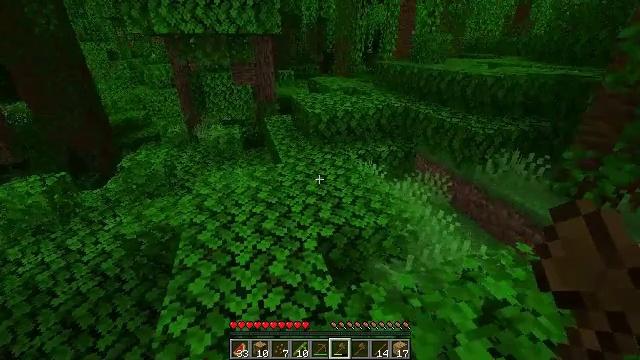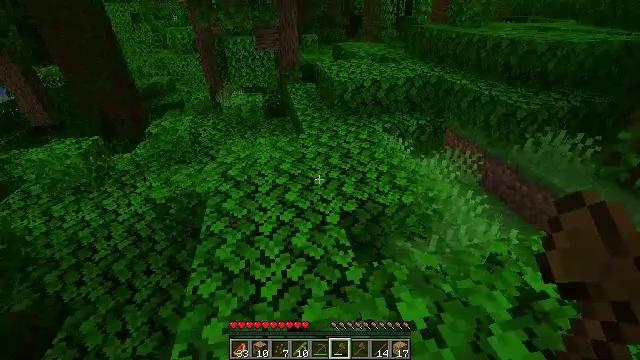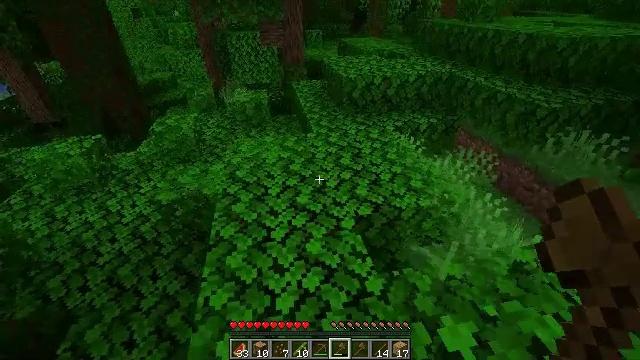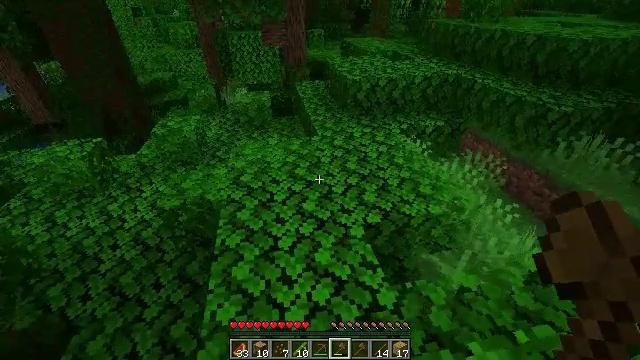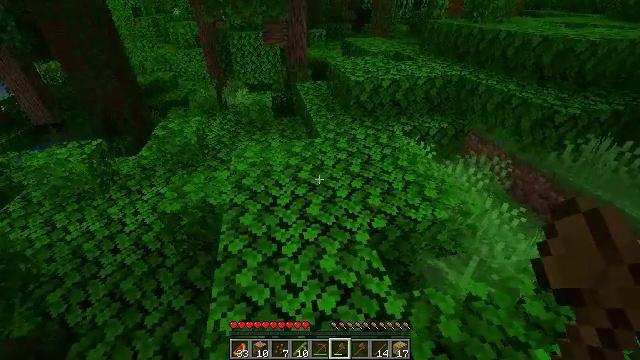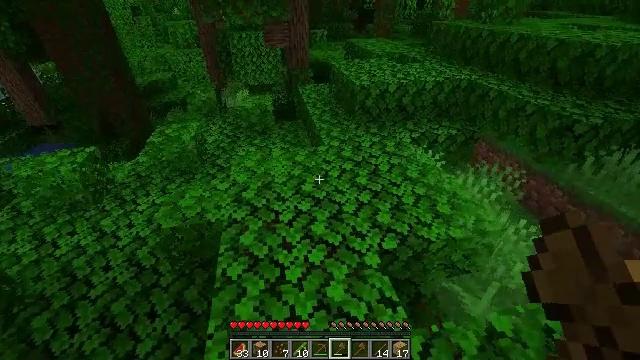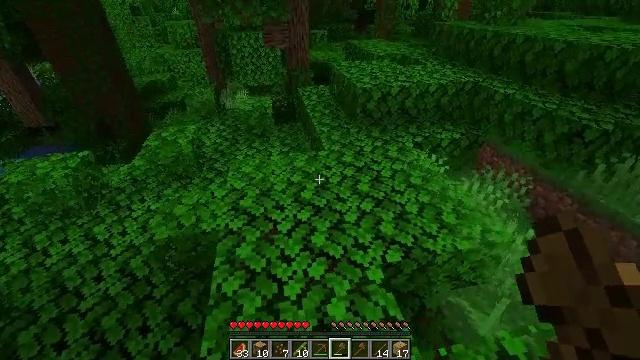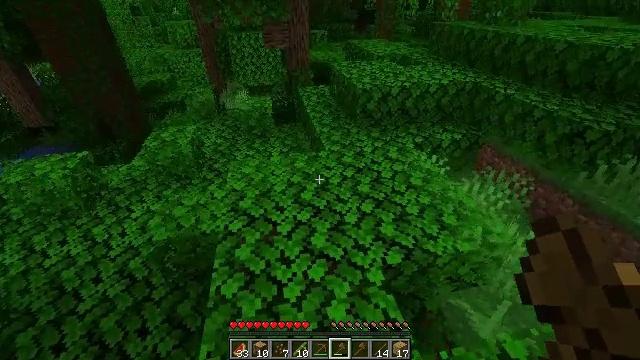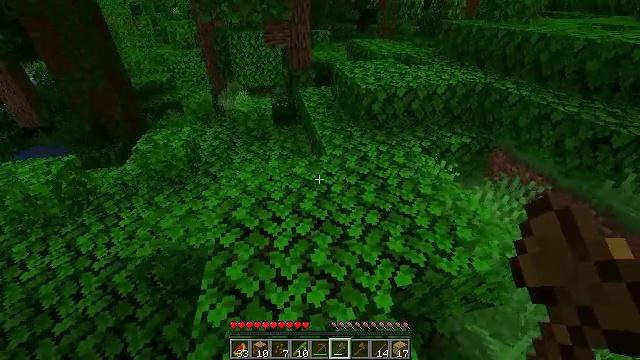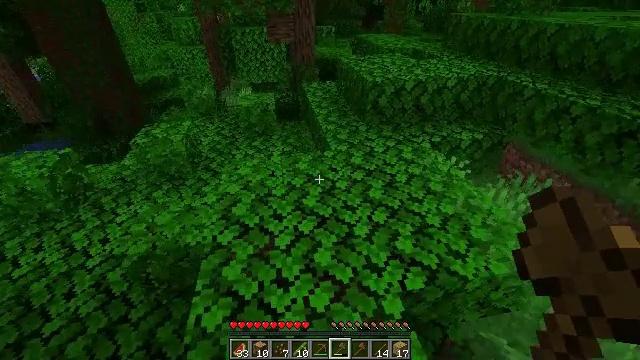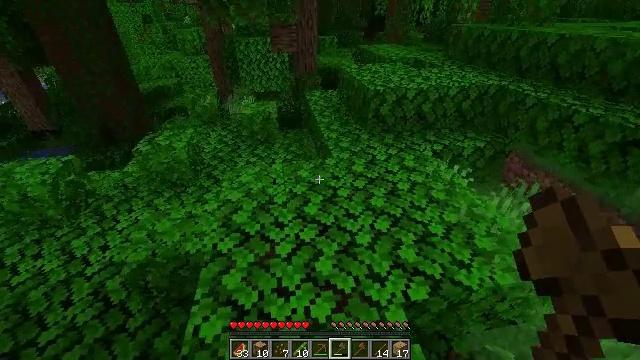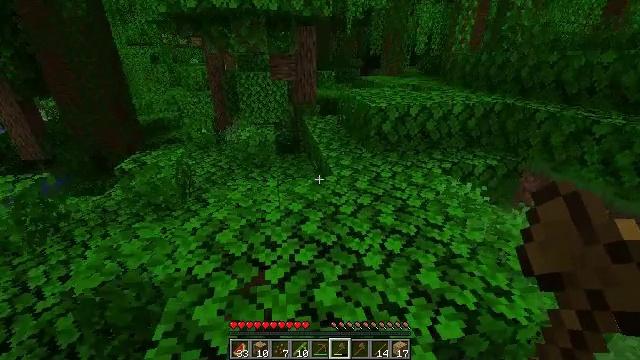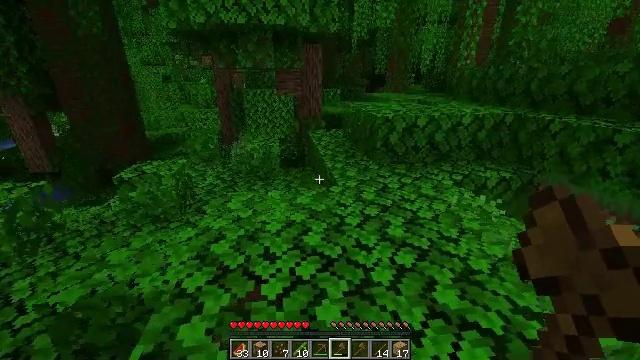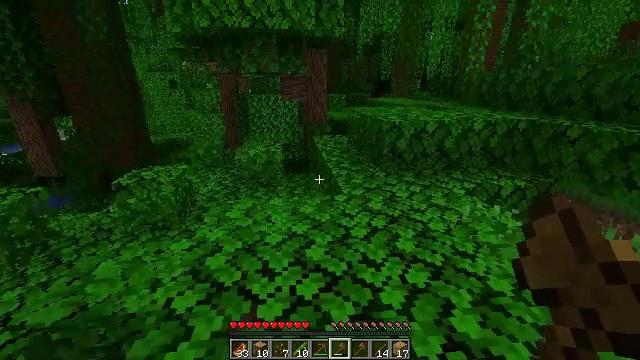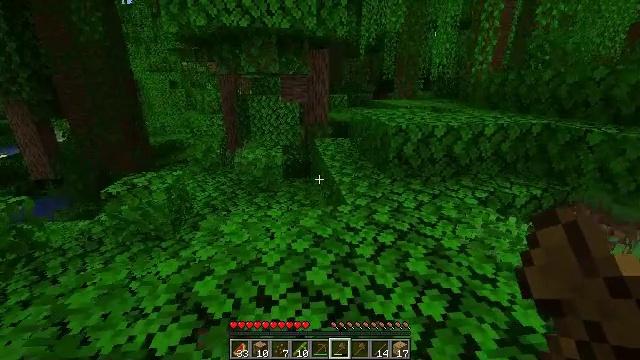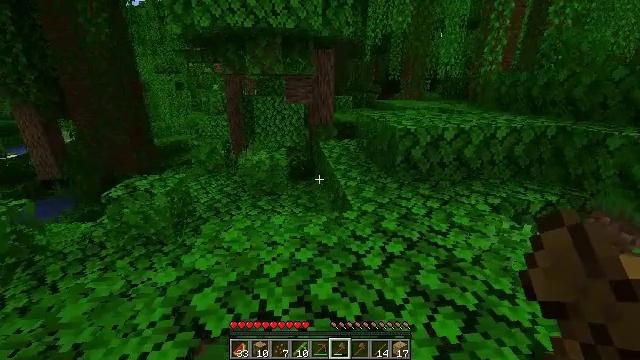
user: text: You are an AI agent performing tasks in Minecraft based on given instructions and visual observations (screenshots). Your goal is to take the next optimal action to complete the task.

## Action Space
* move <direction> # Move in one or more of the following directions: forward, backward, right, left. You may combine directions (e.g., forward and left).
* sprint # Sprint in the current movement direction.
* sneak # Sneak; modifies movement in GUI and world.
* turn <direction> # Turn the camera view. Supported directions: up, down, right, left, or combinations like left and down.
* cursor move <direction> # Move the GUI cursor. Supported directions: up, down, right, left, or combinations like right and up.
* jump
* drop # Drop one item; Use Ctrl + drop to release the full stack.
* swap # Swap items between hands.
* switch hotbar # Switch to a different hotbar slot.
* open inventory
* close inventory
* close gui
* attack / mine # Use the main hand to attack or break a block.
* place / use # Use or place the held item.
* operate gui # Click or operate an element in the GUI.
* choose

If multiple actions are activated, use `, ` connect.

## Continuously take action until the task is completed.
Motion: motion action
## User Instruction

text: Break the jungle leaves with your hand or shears.
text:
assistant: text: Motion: move forward and move left, turn left and down
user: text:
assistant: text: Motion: move forward and move left
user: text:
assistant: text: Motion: move forward and move left
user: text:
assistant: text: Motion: move forward
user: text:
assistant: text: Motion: move forward
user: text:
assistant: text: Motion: move forward
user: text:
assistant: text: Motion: move forward
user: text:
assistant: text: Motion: move forward
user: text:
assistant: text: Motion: move forward
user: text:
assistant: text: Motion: move forward, turn up
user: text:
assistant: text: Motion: move forward, turn up
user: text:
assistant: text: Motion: move forward, turn left and up
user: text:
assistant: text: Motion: move forward, turn left and up
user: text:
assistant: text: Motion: move forward
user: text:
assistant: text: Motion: move forward, turn left
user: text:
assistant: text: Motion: move forward, turn left
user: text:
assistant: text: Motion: move forward, turn left and up
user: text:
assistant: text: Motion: move forward
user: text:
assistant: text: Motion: move forward
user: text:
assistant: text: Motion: move forward and move right
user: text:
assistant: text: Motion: move forward and move right
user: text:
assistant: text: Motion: move forward and move right
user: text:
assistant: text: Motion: move forward and move right
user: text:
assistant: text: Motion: move forward and move right
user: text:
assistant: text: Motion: move forward and move right
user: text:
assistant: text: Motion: move forward and move right
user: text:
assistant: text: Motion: move forward and move right
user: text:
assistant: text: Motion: move forward and move right
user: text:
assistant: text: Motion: move forward
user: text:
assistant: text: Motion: move forward, turn right